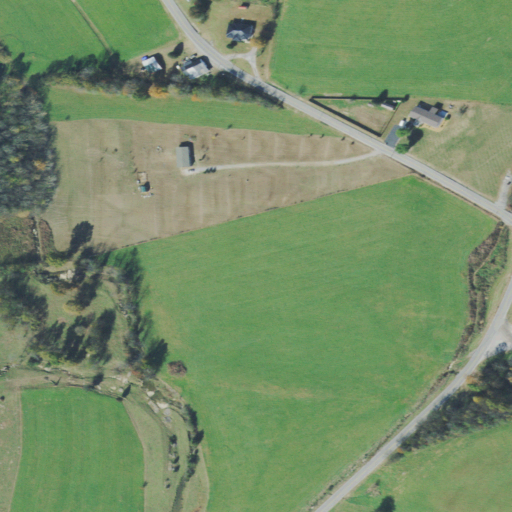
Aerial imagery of valley in Tennessee named Prock Hollow containing pasture, low intensity development, deciduous forest, open development, mixed forest, and medium intensity development